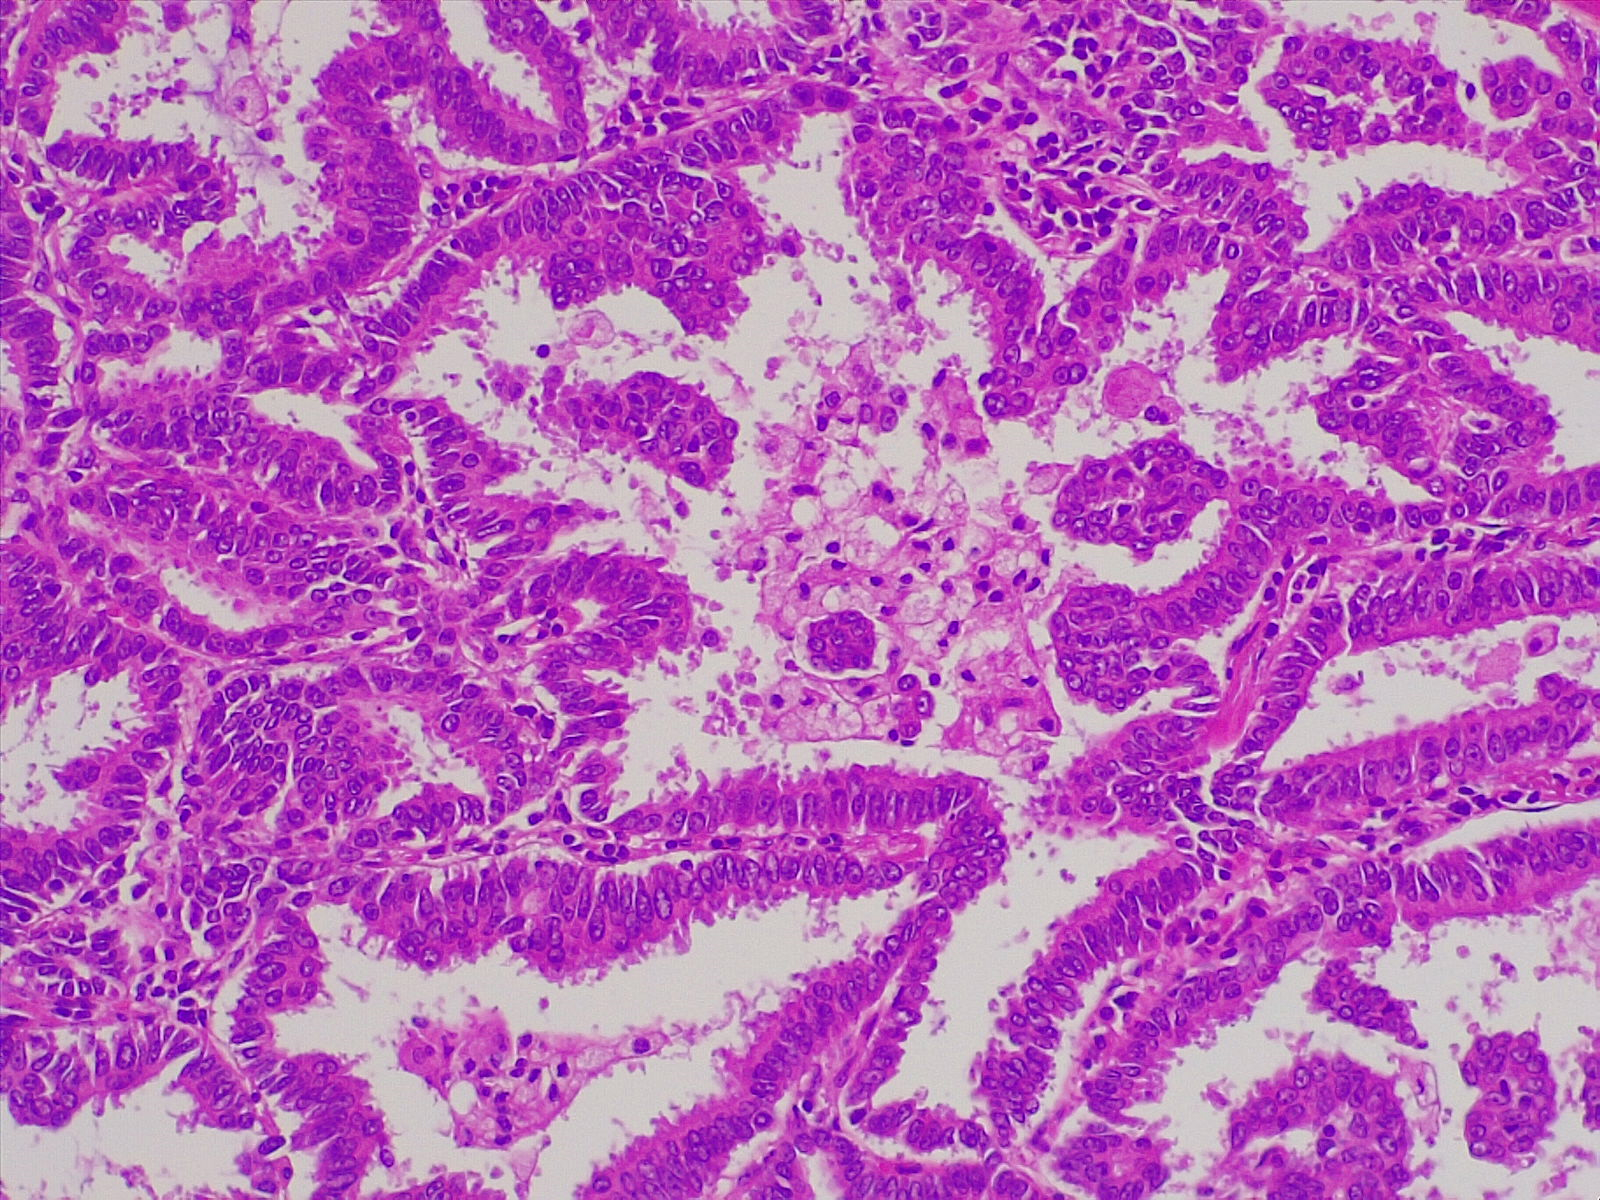
Label: lung adenocarcinoma, well differentiated